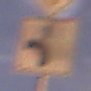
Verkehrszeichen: VerlaufVorfahrtsstrasse5
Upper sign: Vorfahrtsstrasse
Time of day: Night
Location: Outdoor (Suburban)
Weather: PartlyCloudy
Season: NotSpecified
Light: Artificial